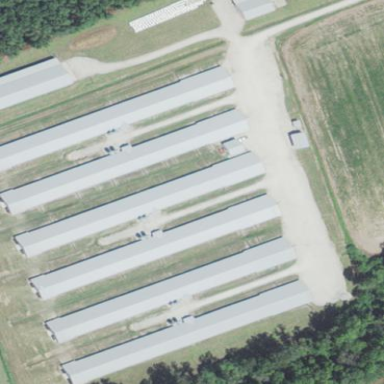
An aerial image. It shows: Farmyard dedicated to feedlot farming system.